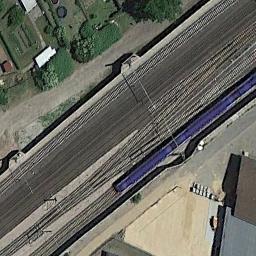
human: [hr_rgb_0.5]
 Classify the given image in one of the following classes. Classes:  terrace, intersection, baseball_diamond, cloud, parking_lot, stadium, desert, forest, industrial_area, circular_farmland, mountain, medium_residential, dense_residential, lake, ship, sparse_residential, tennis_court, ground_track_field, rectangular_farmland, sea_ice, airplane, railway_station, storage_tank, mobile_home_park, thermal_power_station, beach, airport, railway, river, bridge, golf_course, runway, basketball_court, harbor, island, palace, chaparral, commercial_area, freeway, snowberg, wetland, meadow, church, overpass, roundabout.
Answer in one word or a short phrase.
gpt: railway